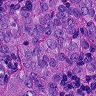
Metastatic tissue present: yes